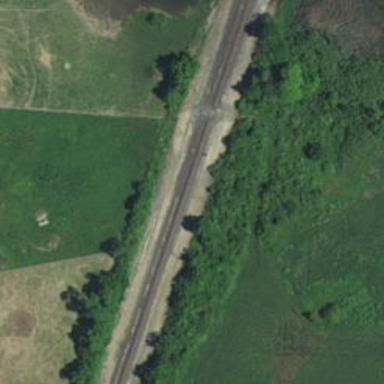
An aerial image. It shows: Railway track.